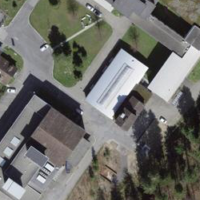
EUNIS habitat code: 55
Species observed at this site:
Acer pseudoplatanus